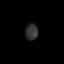
Tissue: prostate
Cell type: T cells
Senescence score: 0.6966
Nuclear area (px): 205
Mean DAPI intensity: 49.19